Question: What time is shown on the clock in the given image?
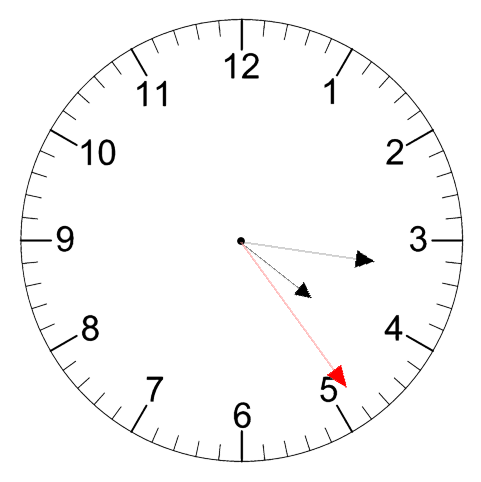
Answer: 04:16:24